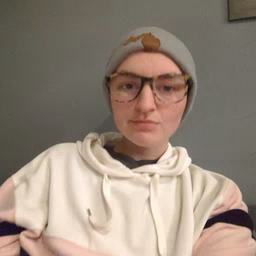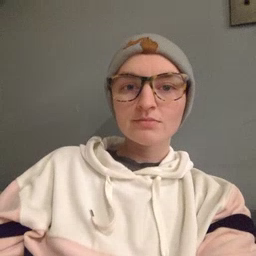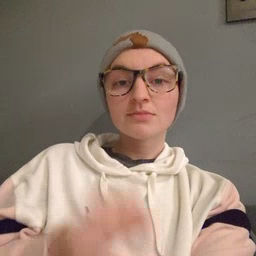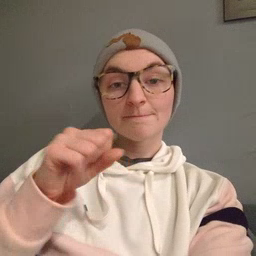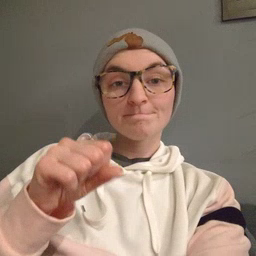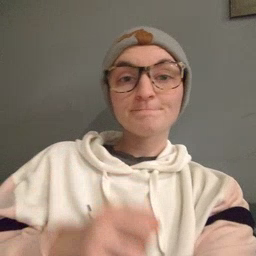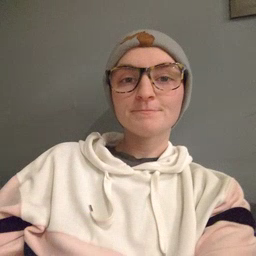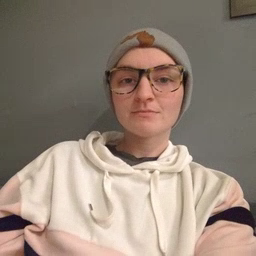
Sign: yes